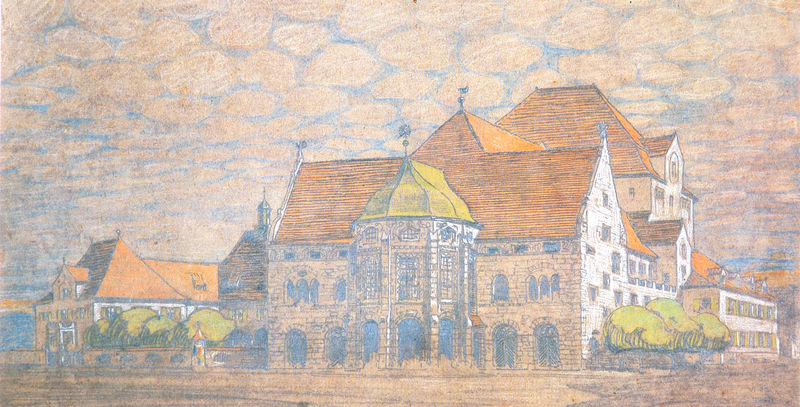
Titel: Vorentwurf für das Stadttheater Heilbronn
Künstler: Theodor Fischer
Standort: München
Institution: Architektursammlung der Technischen Universität
Schlagwörter: baum, blau, feder, himmel, schatten, weiß, wolken, bäume, fluss, gelb, grün, himmerl, kirchturm, stadt, ufer, braun, bunt, fenster, hell, kreide, licht, orange, pastell, skizze, strasse, zeichnung, dach, gebäude, haus, rot, schloss, weg, wolke, wand, architektur, barock, blass, stein, steine, horizont, häuser, strauch, busch, büsche, kirche, sträucher, theater, front, rosa, dachziegel, rund, turm, vorbau, garten, bewölkt, hellblau, balkon, holzschnitt, ansicht, bogen, fassade, schule, studie, dorf, dächer, giebel, mauer, ziegel, grafik, linien, backstein, steinmauer, markt, platz, van gogh, rundbogen, wagen, kuppel, jugendstil, streifen, pastellfarben, striche, zinnen, bögen, zwiebel, erker, tusche, burg, kloster, türme, münchen, palast, gauben, groß, lithographie, kupfer, kreise, entwurf, rathaus, stift, arkaden, portal, villa, triforium, anwesen, gutshof, mittelalter, rundbögen, kapelle, ziegeldach, historismus, marktplatz, etagen, gaube, wetterfahne, achse, achsen, gothik, bau, gartenmauer, riemerschmidt, sakralbau, fesnter, bauwerk, palais, lisenen, buntstift, profanbau, freidhof, satteldach, rundbau, dachgiebel, stadthaus, dachpfannen, bel etage, gymnasium, wölkchen, haas, haustein, konglomerat, mansardendah, rogt, rundbögenfenster, seitenanbau, steinbau, farbstift, mauerwerl